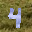
Label: 4